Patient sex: M
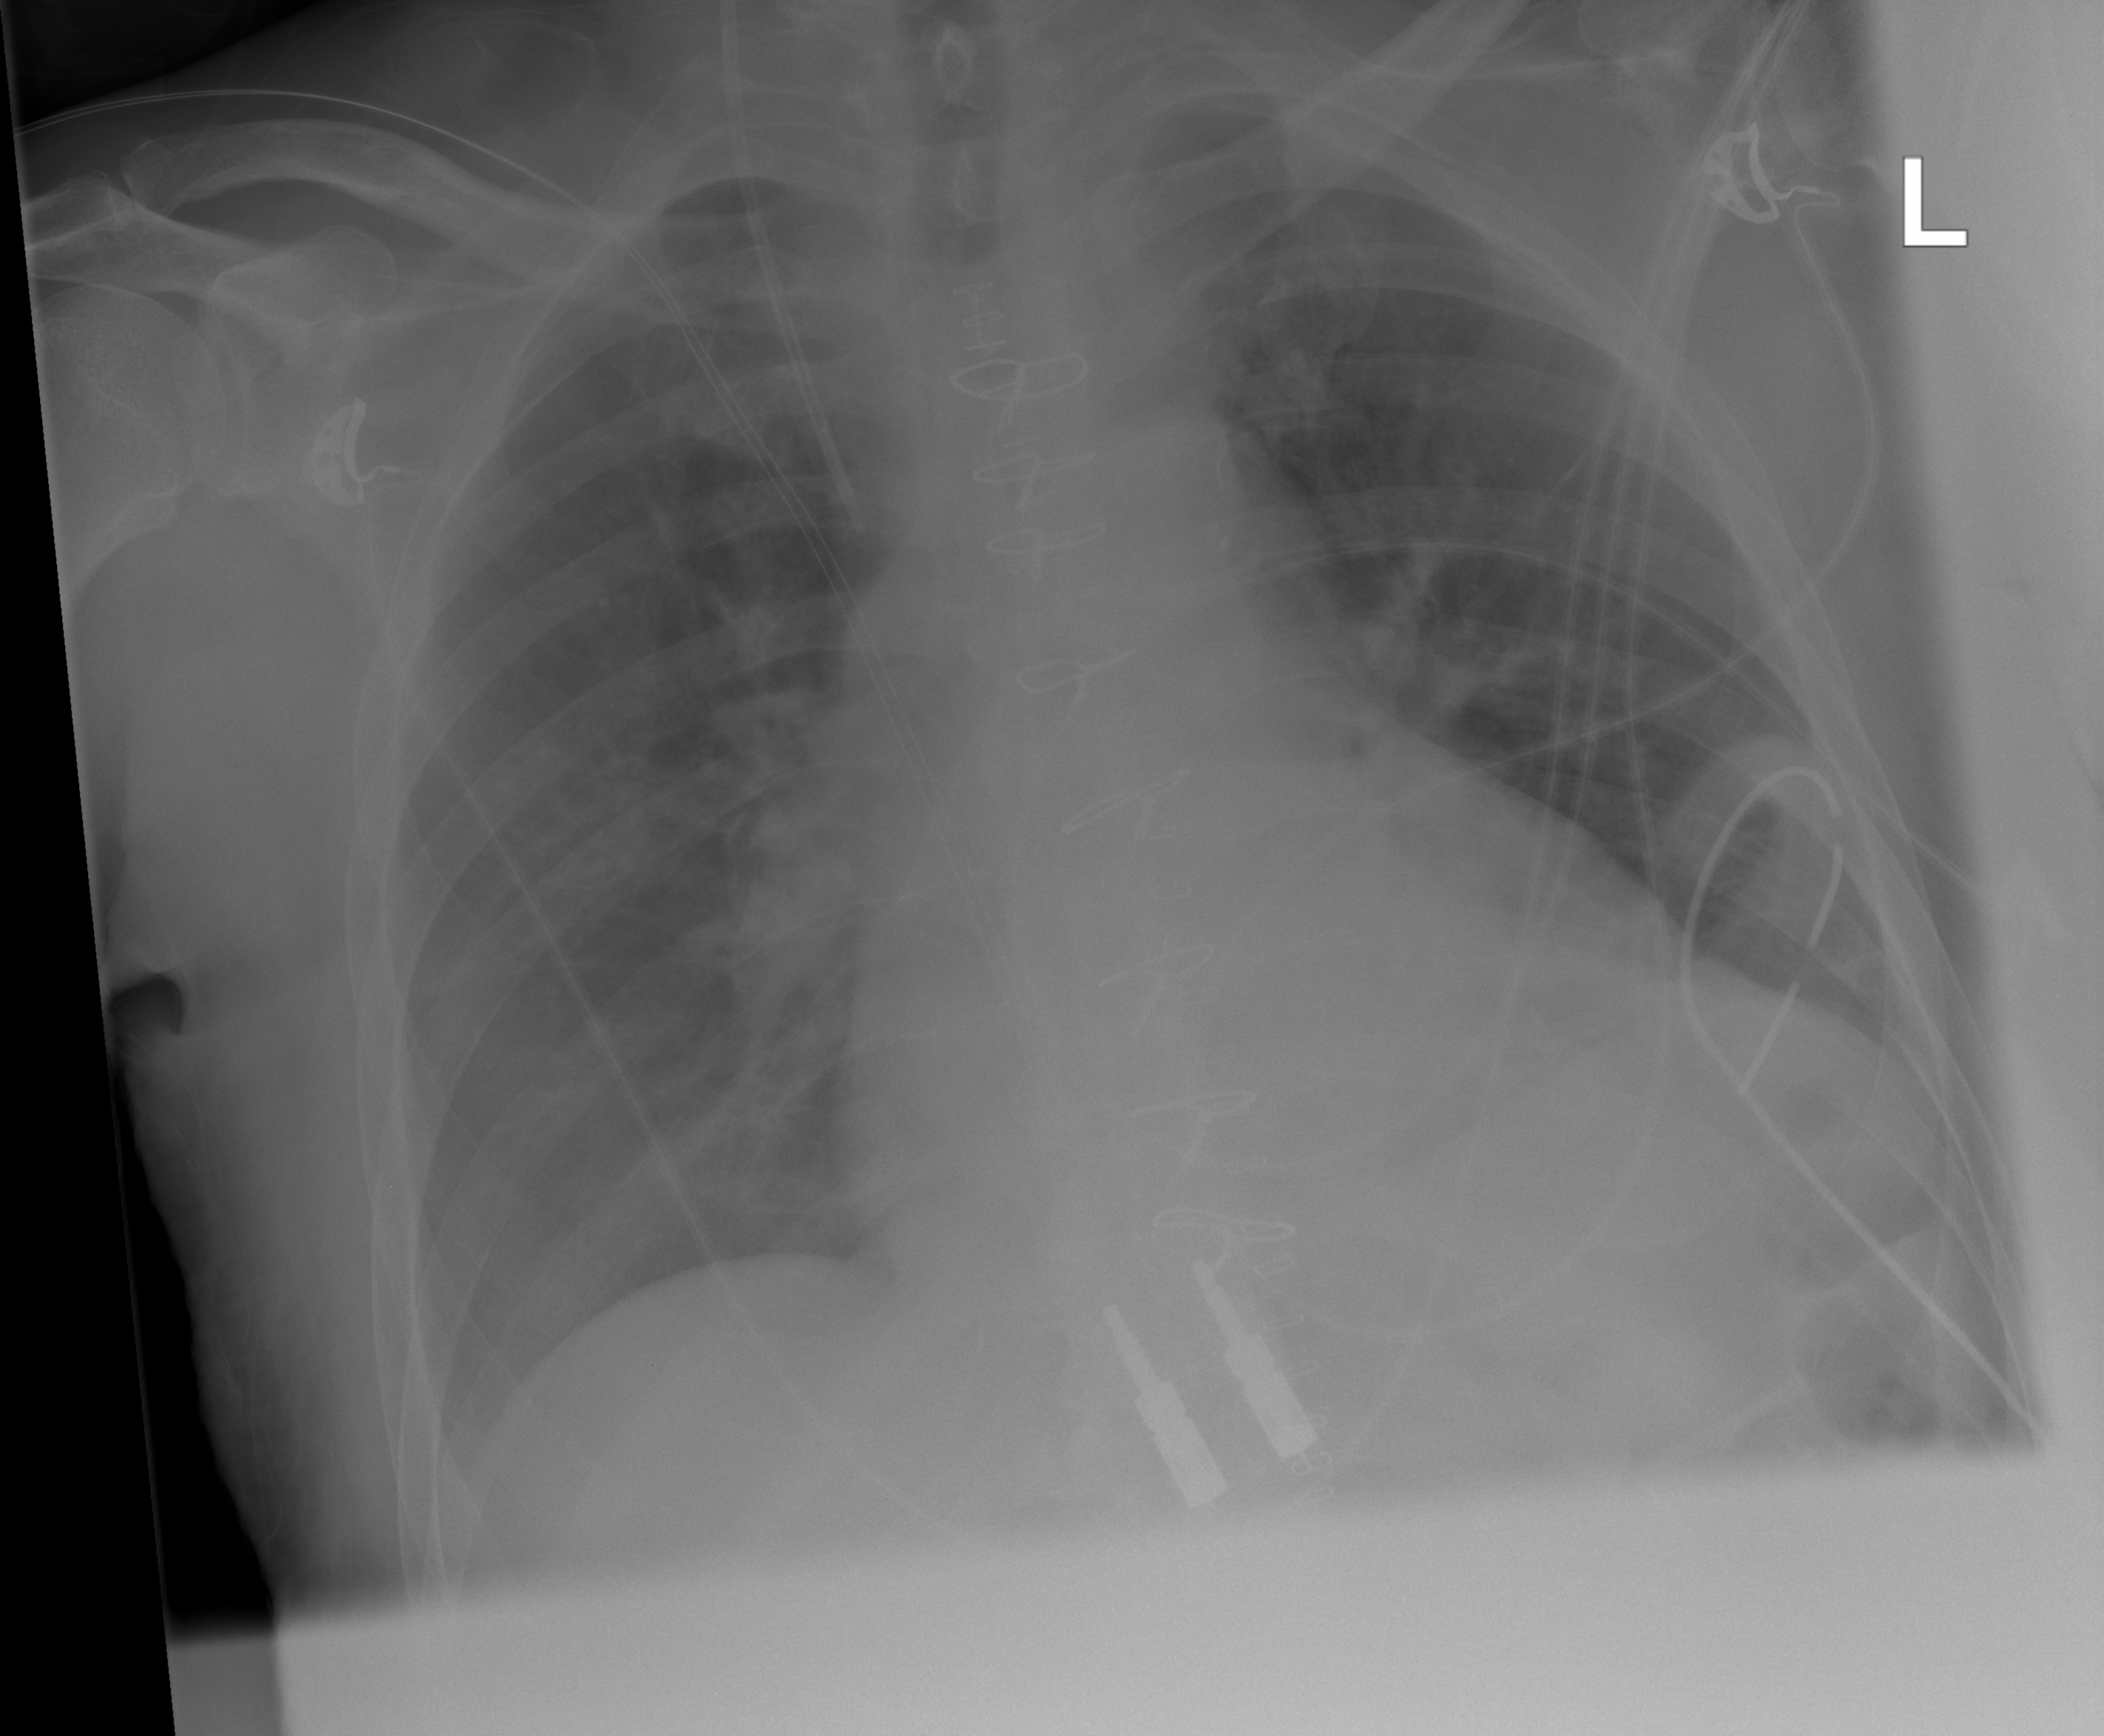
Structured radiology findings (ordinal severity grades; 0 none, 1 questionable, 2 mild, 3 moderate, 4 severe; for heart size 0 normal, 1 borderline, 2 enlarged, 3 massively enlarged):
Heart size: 2
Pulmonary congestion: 2
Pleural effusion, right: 1
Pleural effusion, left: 0
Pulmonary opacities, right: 0
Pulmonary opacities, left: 0
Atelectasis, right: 0
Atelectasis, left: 2